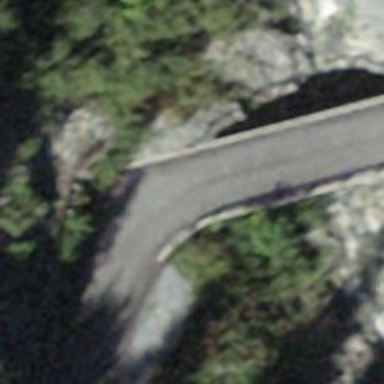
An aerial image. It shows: Unclassified road with asphalt surface. There is bridge along the road and no sidewalk.